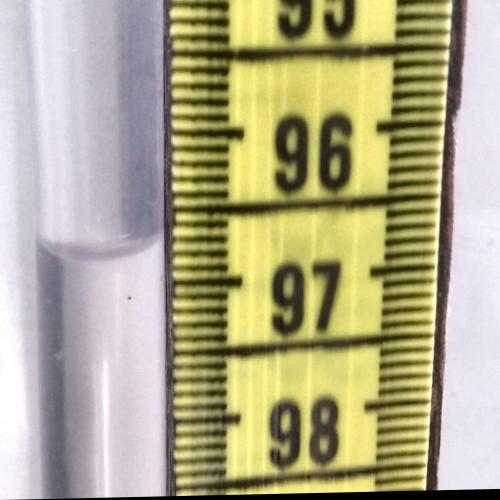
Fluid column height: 96.7 cm